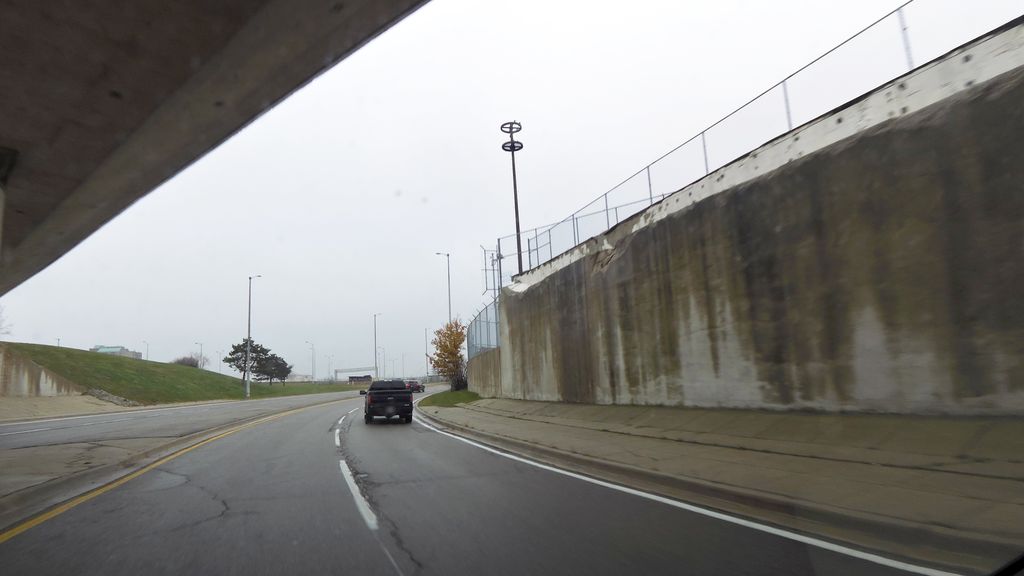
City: toronto